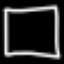
Label: square